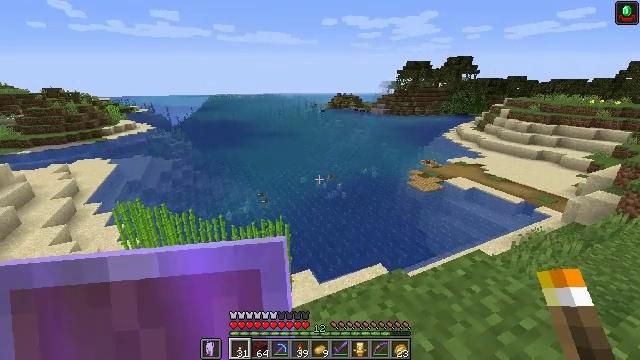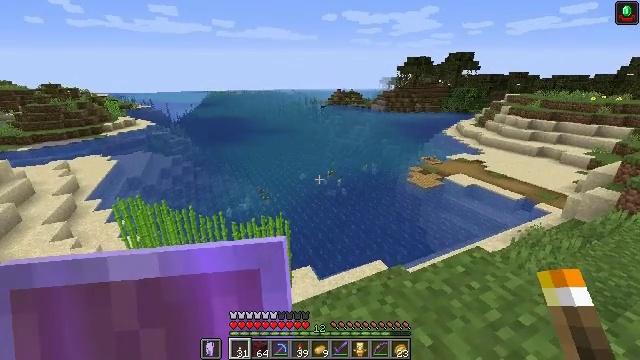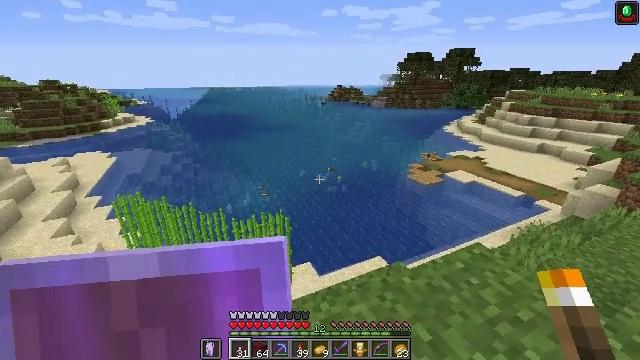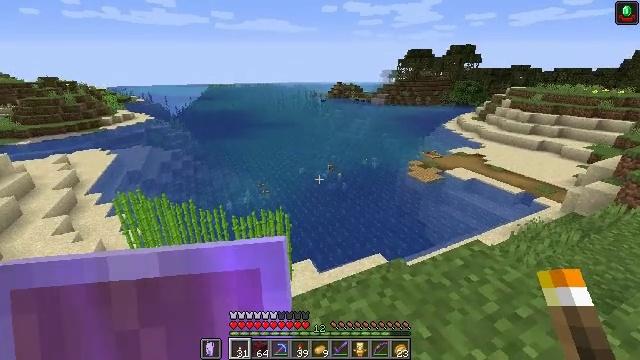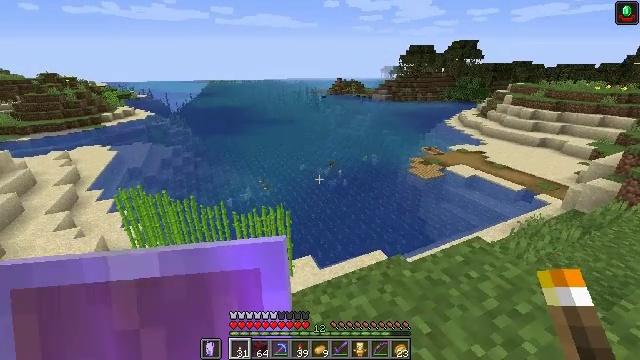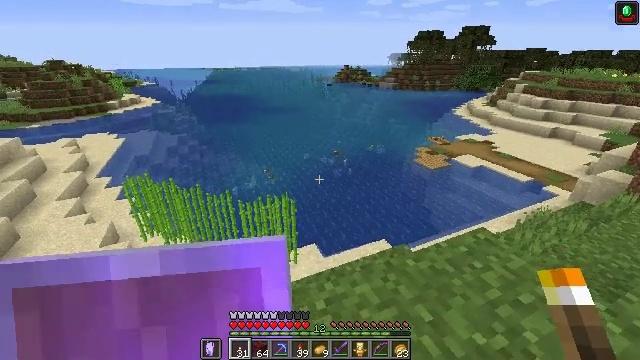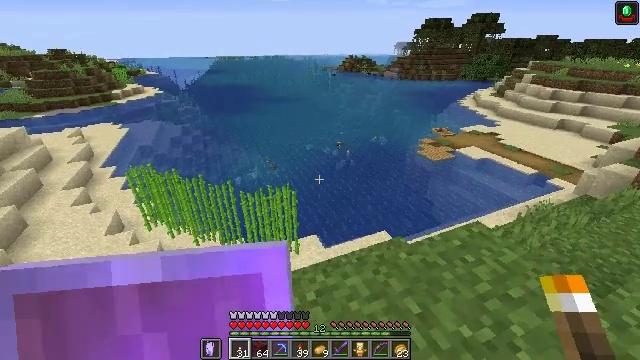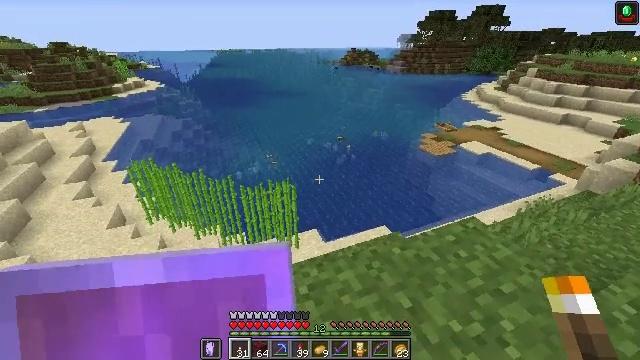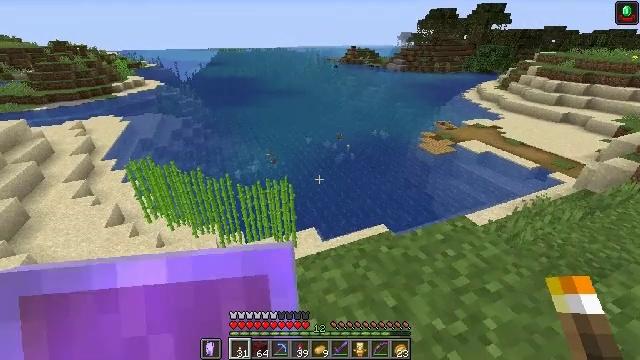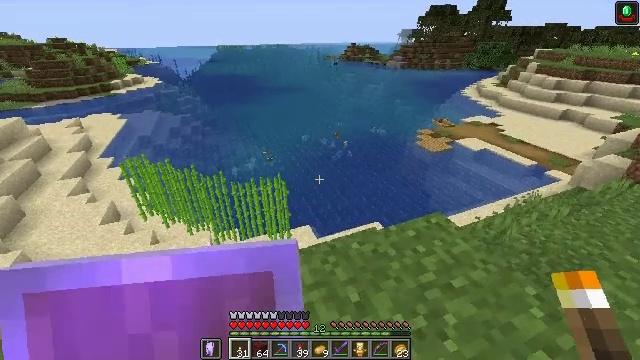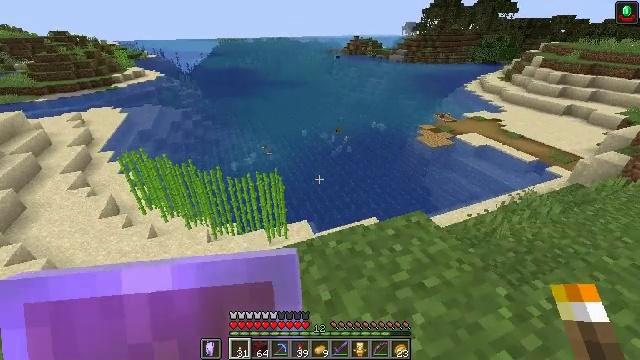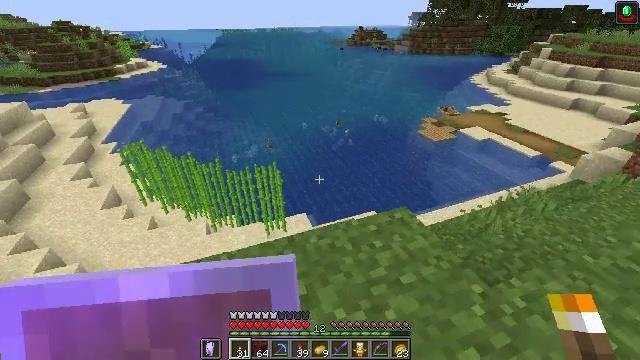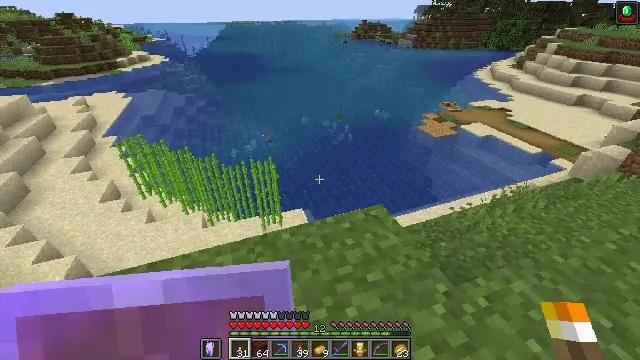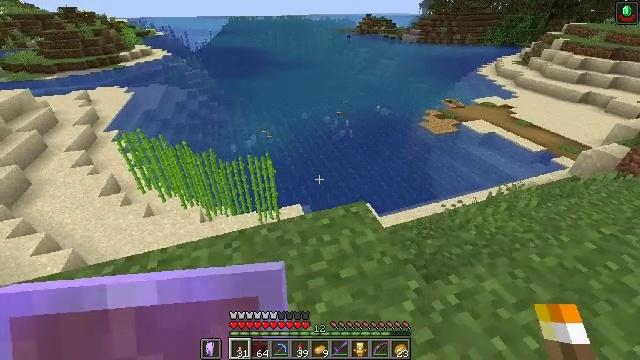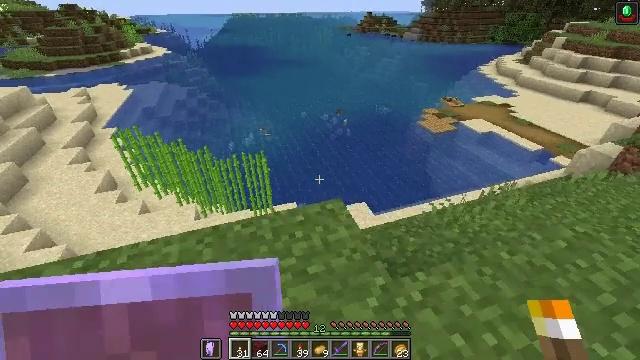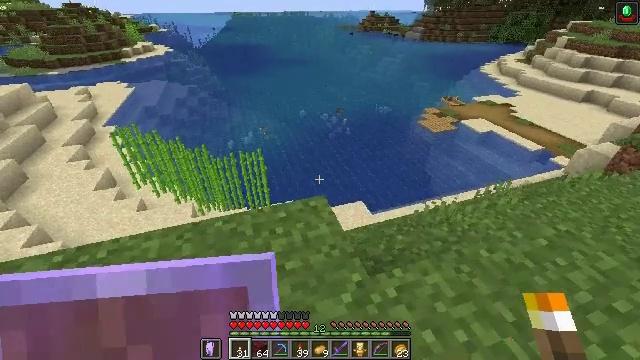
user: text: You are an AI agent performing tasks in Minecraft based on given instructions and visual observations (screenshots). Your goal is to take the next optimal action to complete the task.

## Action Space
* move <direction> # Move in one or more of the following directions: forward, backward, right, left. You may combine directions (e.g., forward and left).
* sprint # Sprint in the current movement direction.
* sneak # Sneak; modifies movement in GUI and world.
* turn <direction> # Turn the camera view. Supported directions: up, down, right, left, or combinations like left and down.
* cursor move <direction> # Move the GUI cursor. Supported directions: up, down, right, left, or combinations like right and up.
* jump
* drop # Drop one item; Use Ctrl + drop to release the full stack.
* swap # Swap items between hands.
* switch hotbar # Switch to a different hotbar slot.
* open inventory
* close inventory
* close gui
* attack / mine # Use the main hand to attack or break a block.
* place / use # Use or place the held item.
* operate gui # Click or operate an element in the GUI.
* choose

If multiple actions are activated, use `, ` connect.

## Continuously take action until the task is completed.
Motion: motion action
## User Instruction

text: Prepare cooked mutton using the furnace.
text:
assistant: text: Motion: no_op
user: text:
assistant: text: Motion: no_op
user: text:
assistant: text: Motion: no_op
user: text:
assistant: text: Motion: no_op
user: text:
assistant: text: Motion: turn left and down
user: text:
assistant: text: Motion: move right, turn down
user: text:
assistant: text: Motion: move right, turn down
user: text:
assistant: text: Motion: move right
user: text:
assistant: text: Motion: move right
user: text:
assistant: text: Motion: move right, turn down
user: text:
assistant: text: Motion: move right, turn down
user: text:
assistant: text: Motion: move right, turn down
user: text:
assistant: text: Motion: move right
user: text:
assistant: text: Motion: move right
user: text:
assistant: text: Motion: move right
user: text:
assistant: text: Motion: move right
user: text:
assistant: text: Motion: move right
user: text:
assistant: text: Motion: move forward and move right
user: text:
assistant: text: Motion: move forward and move right
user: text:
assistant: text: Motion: move forward and move right
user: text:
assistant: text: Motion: move forward and move right
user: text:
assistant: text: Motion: move forward and move right
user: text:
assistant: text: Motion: move forward and move right
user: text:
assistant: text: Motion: move forward and move right, turn right
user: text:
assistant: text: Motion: move forward and move right, turn right
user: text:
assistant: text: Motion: move forward and move right, turn right and up
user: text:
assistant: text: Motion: move forward and move right, turn right
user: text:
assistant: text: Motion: move forward and move right, turn right
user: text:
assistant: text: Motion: move forward and move right, turn right
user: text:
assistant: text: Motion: move forward and move right